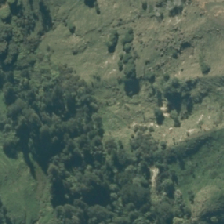
Land cover: low_producing_grassland